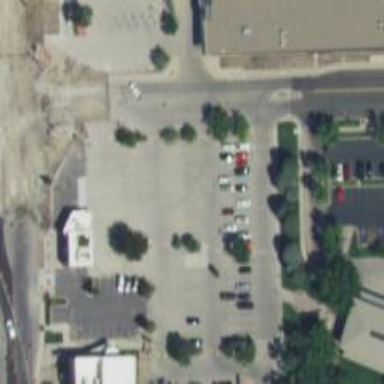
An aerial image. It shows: Parking space.